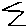
Label: zigzag